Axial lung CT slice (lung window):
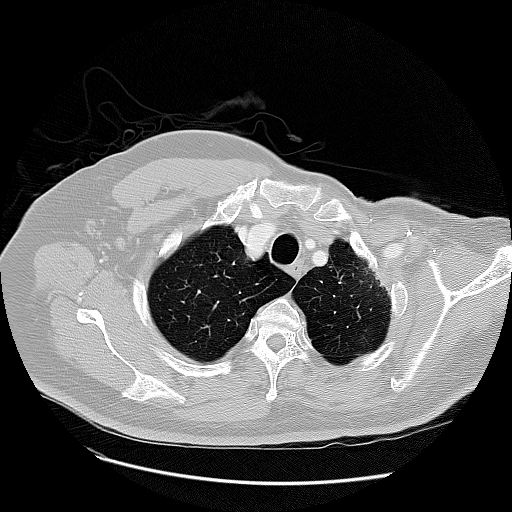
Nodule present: no